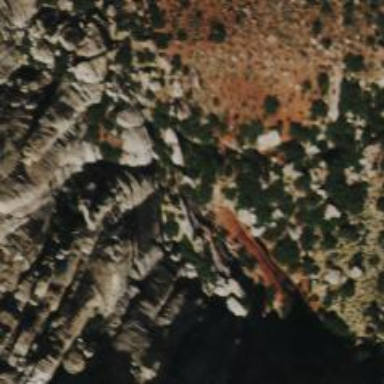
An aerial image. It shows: Crag for climbing.